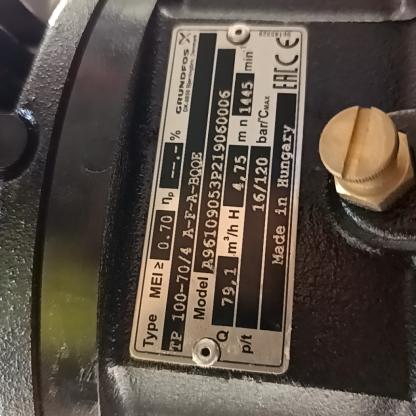
Klasa: tabliczka-znamionowa